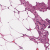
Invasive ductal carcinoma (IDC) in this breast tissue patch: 0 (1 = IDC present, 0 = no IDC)